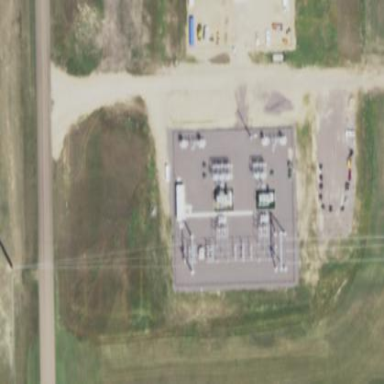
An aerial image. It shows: Power substation primarily used for electricity generation.